Aerial crown-view tile of a tropical tree (Barro Colorado Island, Panama), acquired 20250217:
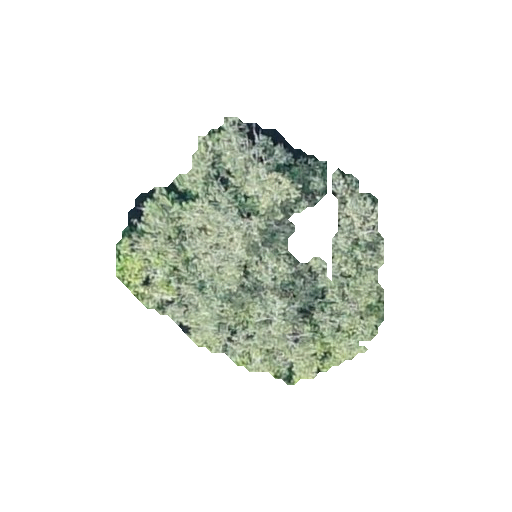
Species: Calophyllum longifolium
GBIF accepted scientific name: Calophyllum longifolium
Crown area: 67.007 m²